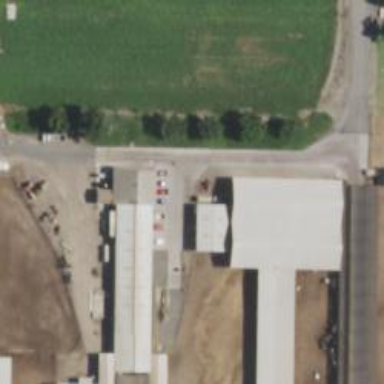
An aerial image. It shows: Farm auxiliary building.